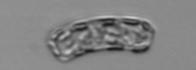
Label: Guinardia_striata